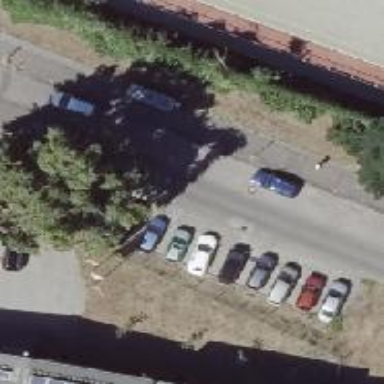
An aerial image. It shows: Residential road with concrete-plated sidewalk on the left side. The left sidewalk's surface is asphalt. There is parallel parking lane on the left side of the road.